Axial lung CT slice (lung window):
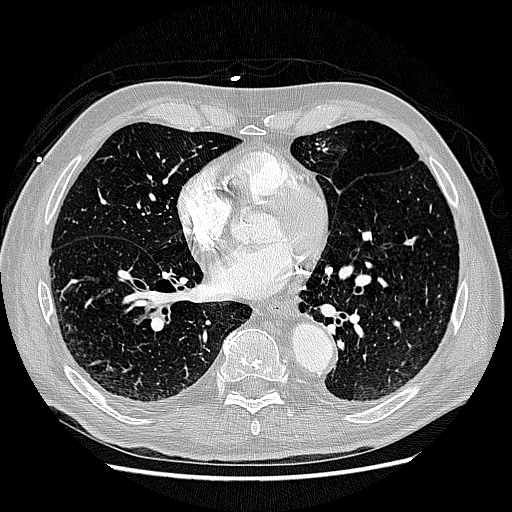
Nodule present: no